Question: I have following 'grid' in my '.aspx' page.

What i need to do:
When user clicks it should get 'Company Name' 'Product Name' 'No. of records' from particular row and run the following procedure and download the excel file.
Following is my code:
'''
CREATE proc [dbo].[proc_getHistoryProduct]
(
@CompName nvarchar(max) = '',
@ProdName nvarchar(max) = '',
@noOfRecords int
)
as
begin
if @ProdName = '' and @CompName = 'NULL'
begin
select TOP (@noOfRecords) * from ProductDetail where (Product_Description like '%' + @ProdName + '%' )
end
else if @CompName = '' and @ProdName = 'NULL'
begin
select TOP (@noOfRecords) * from ProductDetail where (Shipper_Name like '%' + @CompName + '%' )
end
end
'''
'''
protected void GridView_SelectedIndexChanged(object sender, EventArgs e)
{
GridViewRow row = GridData.SelectedRow;
int noOfRecords = Convert.ToInt32(row.Cells[3].Text);
string CompName = row.Cells[2].Text;
string ProdName = row.Cells[1].Text;
DataTable dt = (DataTable)Session["UserHistoryProduct"];
con.Open();
SqlCommand cmd = new SqlCommand("proc_getHistoryProduct", con);
cmd.Parameters.Add("@CompName", SqlDbType.VarChar, 1000).Value = CompName;
cmd.Parameters.Add("@ProdName", SqlDbType.VarChar, 1000).Value = ProdName;
cmd.Parameters.Add("@noOfRecords", SqlDbType.Int).Value = noOfRecords;
cmd.CommandType = CommandType.StoredProcedure;
SqlDataReader dr = cmd.ExecuteReader();
dt.Load(dr);
dr.Close();
con.Close();
Session["UserHistoryProduct"] = dt;
DataTable Searchtable = (DataTable)Session["UserHistoryProduct"];
ExportToExcel(dt);
}
'''
Can anybody tell me where am i going wrong?
'''
public void ExportToExcel(DataTable dt)
{
if (dt.Rows.Count > 0)
{
string filename = "HistoryProductDetail.xls";
System.IO.StringWriter tw = new System.IO.StringWriter();
System.Web.UI.HtmlTextWriter hw = new System.Web.UI.HtmlTextWriter(tw);
GridView dgGrid = new GridView();
dgGrid.DataSource = dt;
dgGrid.DataBind();
//Get the HTML for the control.
dgGrid.RenderControl(hw);
//Write the HTML back to the browser.
//Response.ContentType = application/vnd.ms-excel;
Response.ContentType = "application/vnd.ms-excel";
Response.AppendHeader("Content-Disposition", "attachment; filename=" + filename + "");
this.EnableViewState = false;
Response.Write(tw.ToString());
Response.End();
}
}
'''
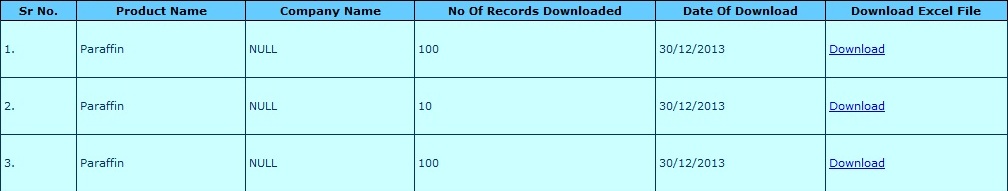
Answer: Solved my problem at last!
What I needed to do is to call 'OnClick="DownloadExcel_Click"' even on '<asp:LinkButton>' i.e 'Download'
'''
public void DownloadExcel_Click(object sender, EventArgs e)
{
var downloadLink = (Control)sender;
GridViewRow row = (GridViewRow)downloadLink.NamingContainer;
Label lblProduct = (Label)row.FindControl("lblprodname");
string prodName = lblProduct.Text;
Label lblCompany = (Label)row.FindControl("lblcompname");
string compName = lblCompany.Text;
Label lblRecords = (Label)row.FindControl("lblrecords");
int noOfRecords = Convert.ToInt32(lblRecords.Text);
DataTable dt = (DataTable)Session["UserHistoryProduct"];
con.Open();
SqlCommand cmd = new SqlCommand("proc_getProductHistory", con);
cmd.Parameters.Add("@ProdName", SqlDbType.VarChar, 1000).Value = prodName;
cmd.Parameters.Add("@CompName", SqlDbType.VarChar, 1000).Value = compName;
cmd.Parameters.Add("@noOfRecords", SqlDbType.Int).Value = noOfRecords;
cmd.CommandType = CommandType.StoredProcedure;
using (SqlDataAdapter da = new SqlDataAdapter(cmd))
{
dt = new DataTable();
da.Fill(dt);
}
//dt.Load(dr);
//dr.Close();
con.Close();
Session["UserHistoryProduct"] = dt;
//DataTable Searchtable = (DataTable)Session["UserHistoryProduct"];
ExportToExcel(dt);
}
'''